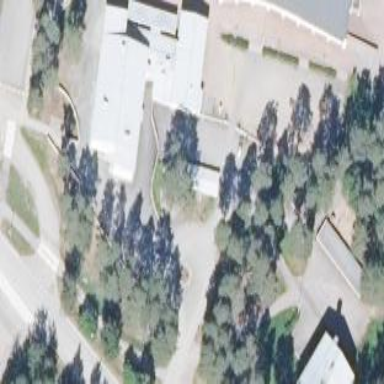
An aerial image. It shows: School building.